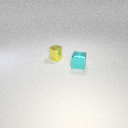
small yellow metal cylinder behind small cyan metal cube